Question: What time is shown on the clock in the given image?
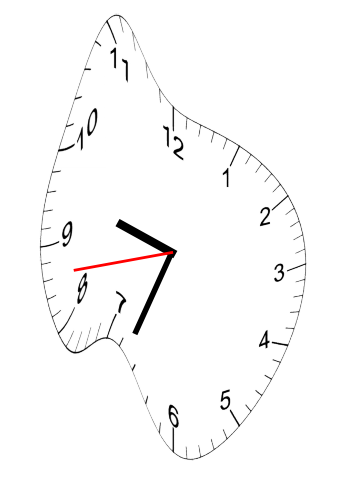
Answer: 09:33:43